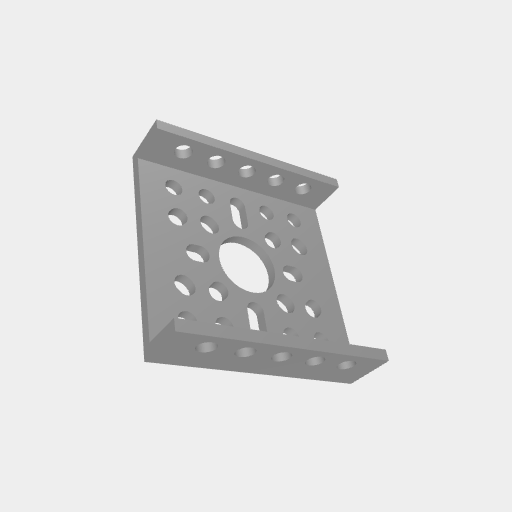
Part: LowSideUChannel1H